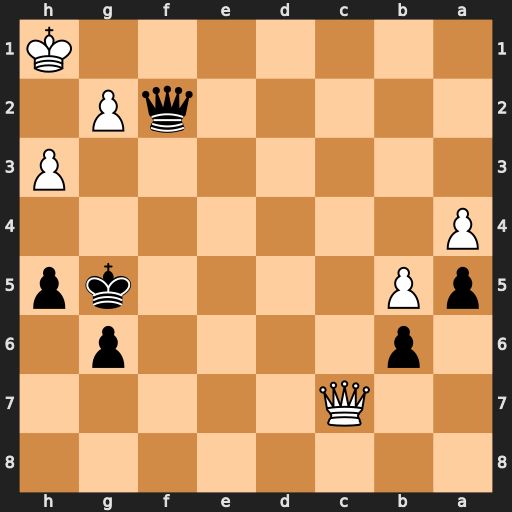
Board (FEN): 8/2Q5/1p4p1/pP4kp/P7/7P/5qP1/7K
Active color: b
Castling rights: -
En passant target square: -
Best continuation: Qf1+ Kh2 Qf4+ Qxf4+ Kxf4 Kg1 Ke3